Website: macys
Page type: account-selection
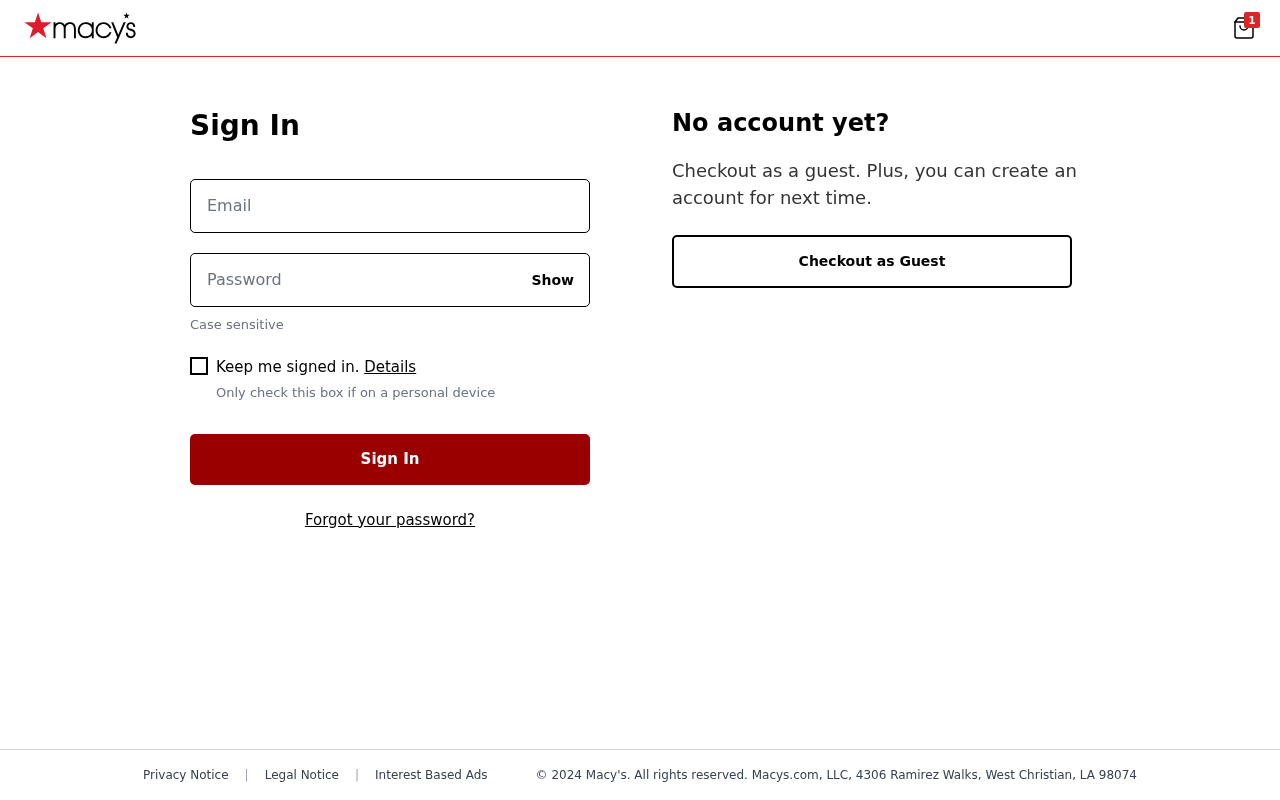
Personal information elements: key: PII_LOGIN_USERNAME
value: gregramsey17
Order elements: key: ORDER_NUM_ITEMS
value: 1